Question: I need your help.
My sub sub menu appears to overlap the sub menu which is fine, but i'd like to push it out to the right just a few more so as to allow the sub menu text not be cut off.
Here is picture of what is happening:

Here is my HTML and CSS markup:
'''
<!DOCTYPE html>
<html>
<head>
<meta http-equiv="Content-Type" content="text/html; charset=utf-8"/>
<title>List of Frequently Used Templates for Road Safety</title>
<style type="text/css">
#navigation {
width: 150px;
font-size: 0.75em;
}
#navigation ul {
margin: 0px;
padding: 0px;
}
ul.top-level {
background: #666;
}
#navigation li {
list-style: none;
}
ul.top-level li {
border-bottom: #fff solid;
border-top: #fff solid;
border-width: 1px;
}
#navigation a {
color: #fff;
cursor: pointer;
display:block;
height:25px;
line-height: 25px;
text-indent: 10px;
text-decoration:none;
width:100%;
}
#navigation a:hover{
text-decoration:underline;
}
#navigation li:hover {
background: #f90;
position: relative;
}
ul.sub-level {
display: none;
}
li:hover .sub-level {
background: #999;
border: #fff solid;
border-width: 1px;
display: block;
position: absolute;
left: 75px;
top: 5px;
}
ul.sub-level li {
border: none;
float:left;
width:150px;
}
#navigation .sub-level {
background: #999;
}
#navigation .sub-level .sub-level {
background: #09C;
}
li:hover .sub-level .sub-level {
display:none;
}
.sub-level li:hover .sub-level {
display:block;
}
</style>
</head>
<body>
<div id="navigation">
<ul class="top-level">
<li><a href="#">Home</a>
<ul class="sub-level">
<li><a href="#">Sub Menu Item 1</a>
</li>
<li>
<a href="#">Sub Menu Item 2</a>
<ul class="sub-level">
<li><a href="#">Sub Sub Menu Item 1</a></li>
<li><a href="#">Sub Sub Menu Item 2</a></li>
<li><a href="#">Sub Sub Menu Item 3</a></li>
<li><a href="#">Sub Sub Menu Item 4</a></li>
</ul>
</li>
<li><a href="#">Sub Menu Item 3</a></li>
<li><a href="#">Sub Menu Item 3</a></li>
</ul>
</li>
<li><a href="#">About</a></li>
<li><a href="#">Contact</a></li>
<li>
<a href="#">FAQ</a>
<ul class="sub-level">
<li><a href="#">Sub Menu Item 1</a></li>
<li>
<a href="#">Sub Menu Item 3</a>
<ul class="sub-level">
<li><a href="#">Sub Sub Menu Item 1</a></li>
<li><a href="#">Sub Sub Menu Item 2</a></li>
<li><a href="#">Sub Sub Menu Item 3</a></li>
<li><a href="#">Sub Sub Menu Item 4</a></li>
</ul>
</li>
</ul>
</li>
<li>
<a href="#">News</a>
<ul class="sub-level">
<li><a href="#">Sub Menu Item 1</a>
<ul class="sub-level">
<li><a href="#">Sub Sub Menu Item 1</a></li>
<li><a href="#">Sub Sub Menu Item 2</a></li>
<li><a href="#">Sub Sub Menu Item 3</a></li>
<li><a href="#">Sub Sub Menu Item 4</a></li>
</ul>
</li>
<li><a href="#">Sub Menu Item 2</a></li>
<li><a href="#">Sub Menu Item 3</a></li>
</ul>
</li>
</ul>
</div>
</body>
</html>
'''
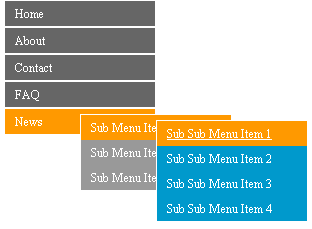
Answer: Adjust your code to match the below. Working sample: <URL>
The width of your < li >'s are 150px, so offset the left property by 150px when positioned absolutely.
'''
li:hover .sub-level {
background: #999;
border: #fff solid;
border-width: 1px;
display: block;
position: absolute;
left: 150px;
top: 0px;
}
.sub-level li:hover .sub-level {
display:block;
position: absolute;
left: 150px;
}
'''